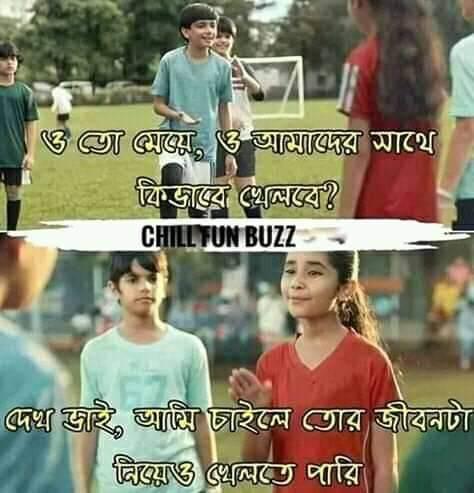
Caption: ও তো মেয়ে, ও আমাদের সাথে কিভাবে খেলবে ? দেখ ভাই, আমি চাইলে তোর জীবনটা নিয়েও খেলতে পারি
Label: hate